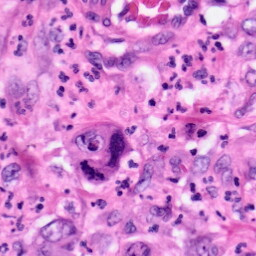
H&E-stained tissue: Pancreatic